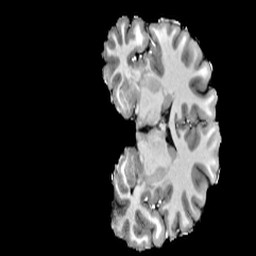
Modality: T1w
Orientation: coronal
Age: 25
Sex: female
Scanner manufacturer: siemens
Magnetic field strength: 6.98 T
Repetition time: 6 s
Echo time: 0.00302 s